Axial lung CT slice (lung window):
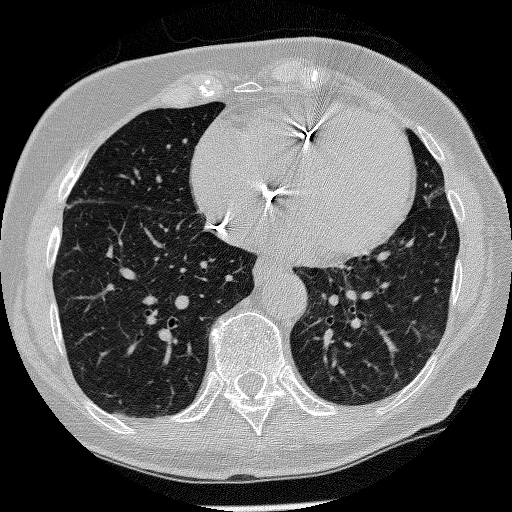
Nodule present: no